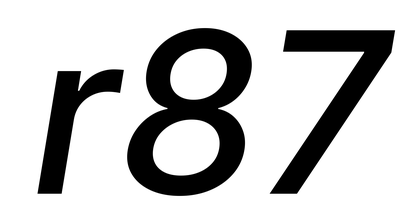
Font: Inter-Italic_Medium_Italic